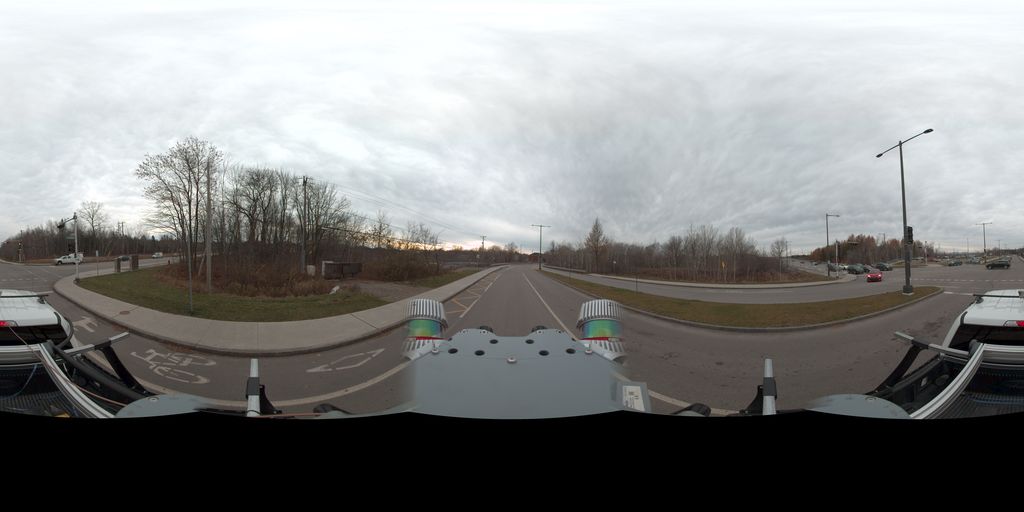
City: quebec_city